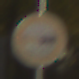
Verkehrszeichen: Ueberholverbot
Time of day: SunriseSunset
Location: Outdoor (Urban)
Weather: PartlyCloudy
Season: Autumn
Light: Natural